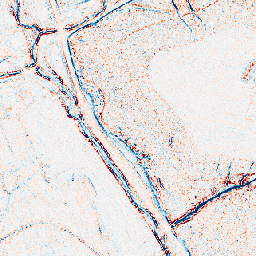
Category: edge_preserving
Decomposition family: bilateral
Decomposition parameters: d: 5
sigma_color: 25
sigma_space: 75
Upsampling method: area
Upsampling parameters: scale: 8
Upsampling scale: 8